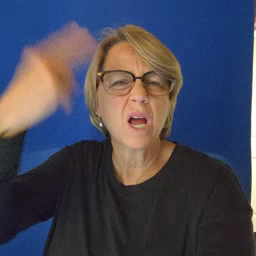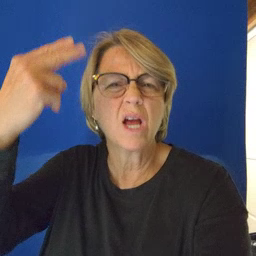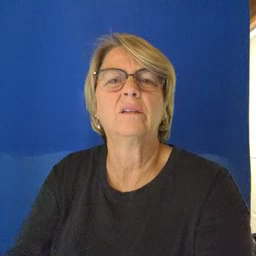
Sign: high